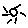
Label: sun